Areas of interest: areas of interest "Beijing Hengye Ruida Auto Sales Co., Ltd. Chery 4S Store"
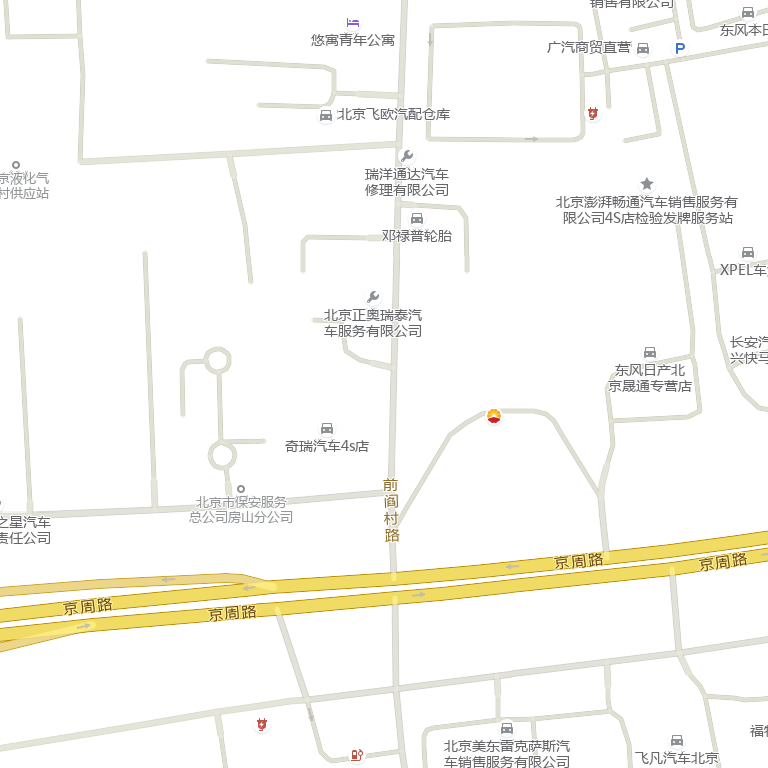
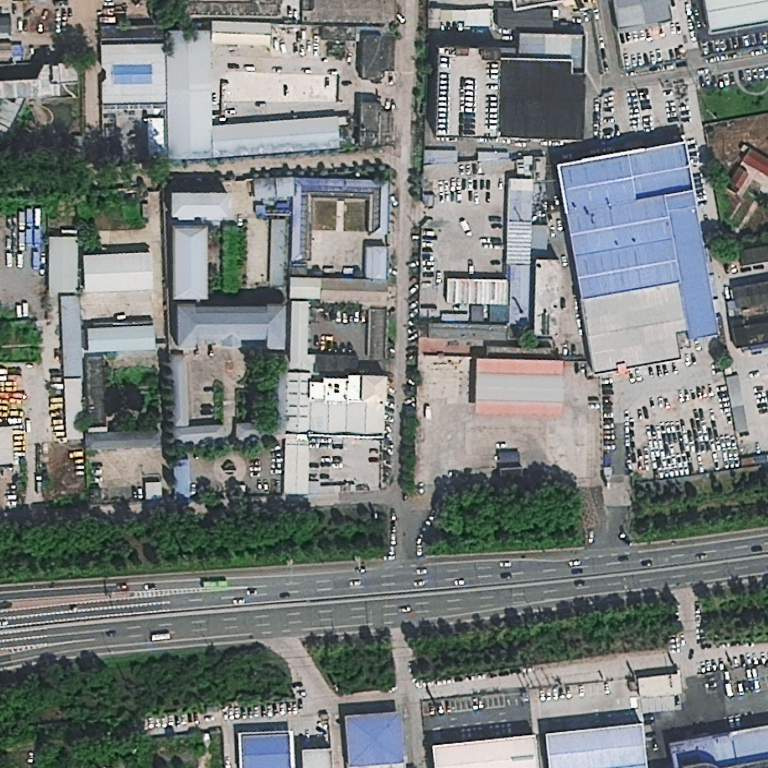